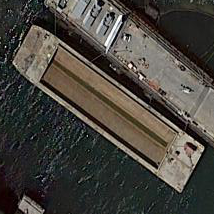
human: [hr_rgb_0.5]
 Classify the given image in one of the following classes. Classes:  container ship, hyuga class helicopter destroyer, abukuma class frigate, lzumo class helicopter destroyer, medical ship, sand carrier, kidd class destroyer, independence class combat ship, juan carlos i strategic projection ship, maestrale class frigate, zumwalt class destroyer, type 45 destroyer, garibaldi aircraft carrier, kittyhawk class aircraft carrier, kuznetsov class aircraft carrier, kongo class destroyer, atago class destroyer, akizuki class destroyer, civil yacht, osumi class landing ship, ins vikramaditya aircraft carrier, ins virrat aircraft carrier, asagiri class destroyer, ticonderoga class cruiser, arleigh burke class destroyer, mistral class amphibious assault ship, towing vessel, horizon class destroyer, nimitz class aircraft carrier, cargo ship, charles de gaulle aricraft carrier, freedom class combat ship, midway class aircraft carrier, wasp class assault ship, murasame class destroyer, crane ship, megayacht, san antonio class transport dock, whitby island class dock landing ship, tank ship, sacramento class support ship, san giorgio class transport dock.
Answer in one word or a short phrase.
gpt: Sand carrier